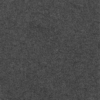
Label: dusty